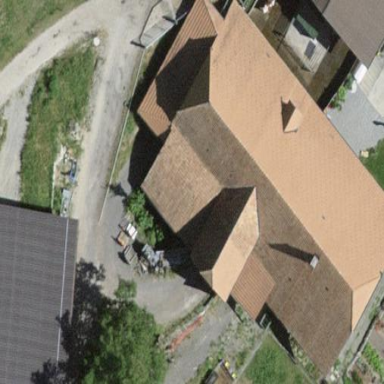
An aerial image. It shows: Farm building.